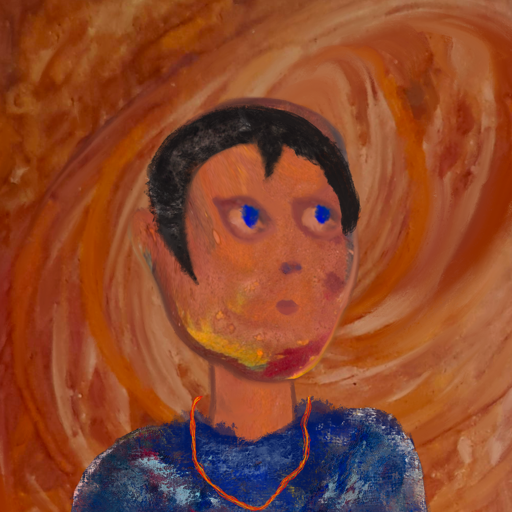
Background: Pious_Lady, Head And Neck Side: Mother_And_Son_Son, Face Side: Mother_And_Son_Mother, Bust: Irani, Hair Side: Roy_Bahadur, Head Accessory: Blank, Second Necklace: Gypsy_Mother_2, Necklace: Blank, Baby: Blank